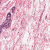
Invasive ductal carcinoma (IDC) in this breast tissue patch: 0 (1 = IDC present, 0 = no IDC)